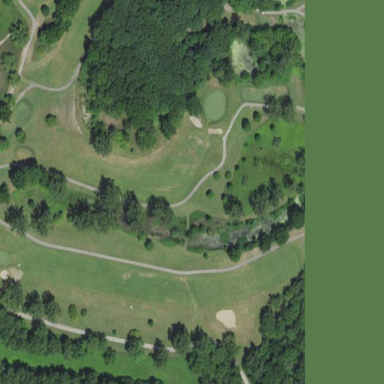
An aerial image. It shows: Water hazard in golf course. The hazard is natural water feature.